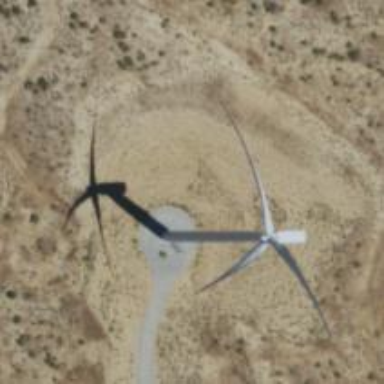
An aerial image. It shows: Wind generator using wind turbines of horizontal axis.